Question: I have data in a table and depending on their sale I have to assign a cost:

For example, if have a sale of 200,000 my cost will be 61,298.
I have tried to make a measure to get this but with my current formula, I only get the Sum of all of the values of Cost.
'''
Cost of Sale = CALCULATE(SUM('Cat_VEA0 Cost'[Cost]),
FILTER('Cat_VEA0 Cost',
[Sales] >= MIN('Cat_VEA0 Cost'[From]) &&
[Sales] < MAX('Cat_VEA0 Cost'[To])))
'''
So I don't know, how to get the value of Cost, depending on which range of Sales it is each shop.
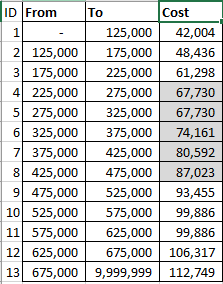
Answer: You can use 'MAXX()' supposing you want to match only one row in ''Cat_VEA0 Cost'' and you want the row with the maximum price.
### Solution
'''
Cost of sale = MAXX(
FILTER(
'Cat_VEA0 Cost',
AND(
'Cat_VEA0 Cost'[From] <= SUM(Sheet2[Sales]),
SUM(Sheet2[Sales]) < 'Cat_VEA0 Cost'[To]
)
),
[Cost]
)
'''
## Explanation
Get the maximum '[Cost]' from all the rows that meet the condition:
'''
MAXX(..., [Cost])
'''
Set the condition to '[From]' '<=' 'SUM([Sales])' '<=' '[To]':
'''
FILTER(
'Cat_VEA0 Cost',
AND(
'Cat_VEA0 Cost'[From] <= SUM(Sheet2[Sales]),
SUM(Sheet2[Sales]) < 'Cat_VEA0 Cost'[To]
)
)
'''